Current action and preconditions to check: trajectory_clear

Your task: For each precondition in the list above, predict whether it will hold at this action.

Consider the current scene as observed from the mobile robot's camera, and analyze the predicted future states of all dynamic agents (e.g., people, animals, vehicles, or any moving entities) within the NEXT SECOND.

IMPORTANT: Only answer "very likely" if you are absolutely certain—based on strong, clear evidence—that a dynamic agent will violate the precondition in the predicted future state. Do NOT answer "very likely" for unlikely, ambiguous, or low-probability risks.

Ask yourself for each precondition: Is there a high probability, with clear and convincing evidence, that the predicted future states of any dynamic agent will interfere with the predicted future state of the currently executing action within the NEXT SECOND, causing that precondition to fail?

Assess the risk level based on these predictions. Use "likely" or "very likely" if motions create a clear risk of interference.

Use "neutral" or "improbable" if agents are nearby but their predicted paths are clearly diverging or non-conflicting.

Failure Risk Categories: "very improbable", "improbable", "neutral", "likely", "very likely"

Answer Format: Output ONLY the probability_of_failure value from these categories: "very improbable", "improbable", "neutral", "likely", "very likely"

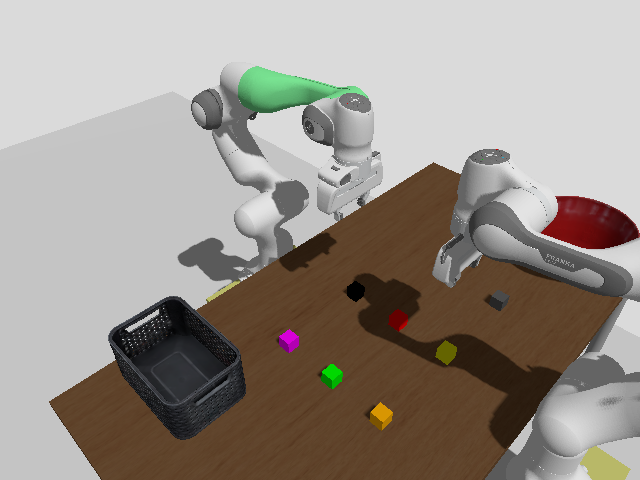

Answer: very improbable